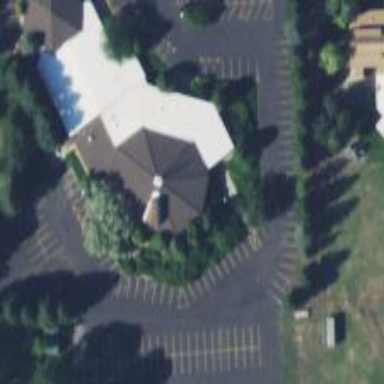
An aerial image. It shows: Place of worship for religious activities.